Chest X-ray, AP view. Patient: 22 years old, sex M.
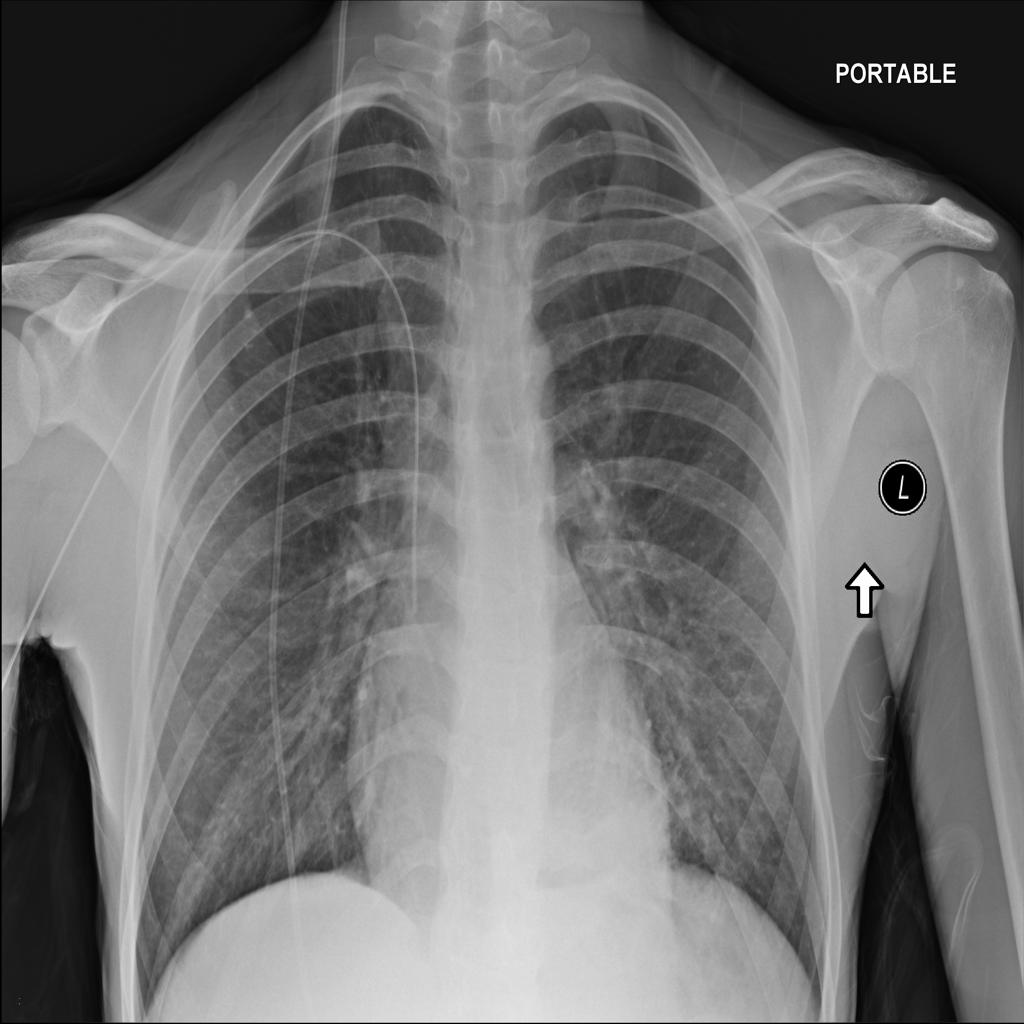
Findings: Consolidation